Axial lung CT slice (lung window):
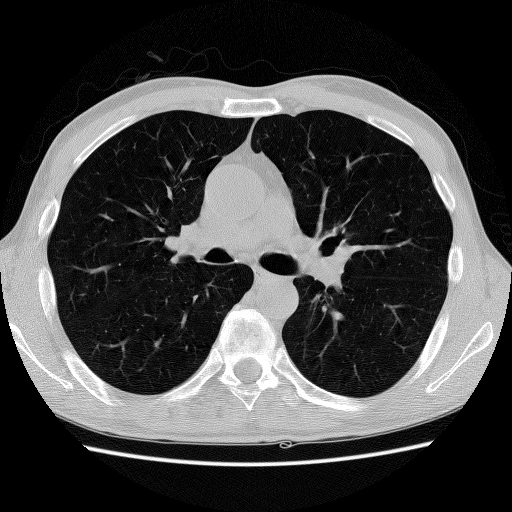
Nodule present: no